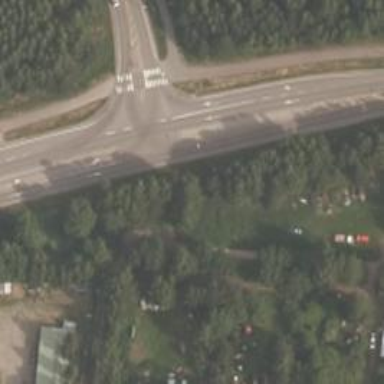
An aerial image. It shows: Secondary link road with asphalt surface.